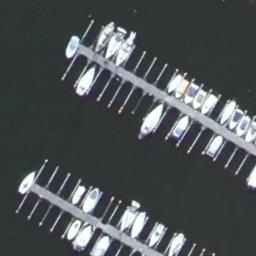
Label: harbor